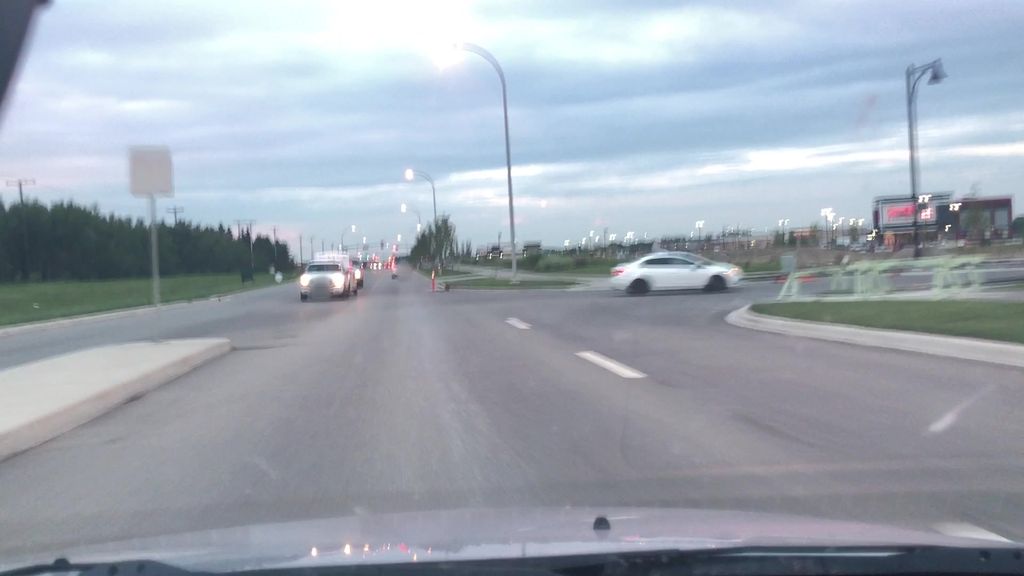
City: edmonton